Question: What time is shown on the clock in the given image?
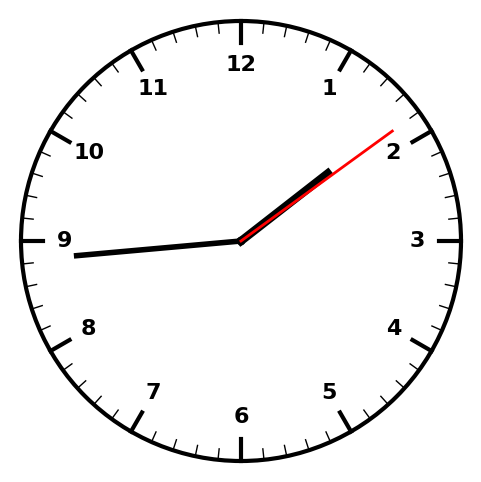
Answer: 01:44:09